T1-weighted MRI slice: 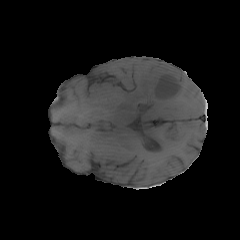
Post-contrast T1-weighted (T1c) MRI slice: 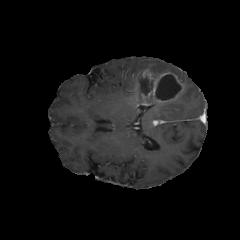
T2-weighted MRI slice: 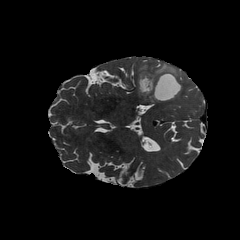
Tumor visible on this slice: yes